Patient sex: M
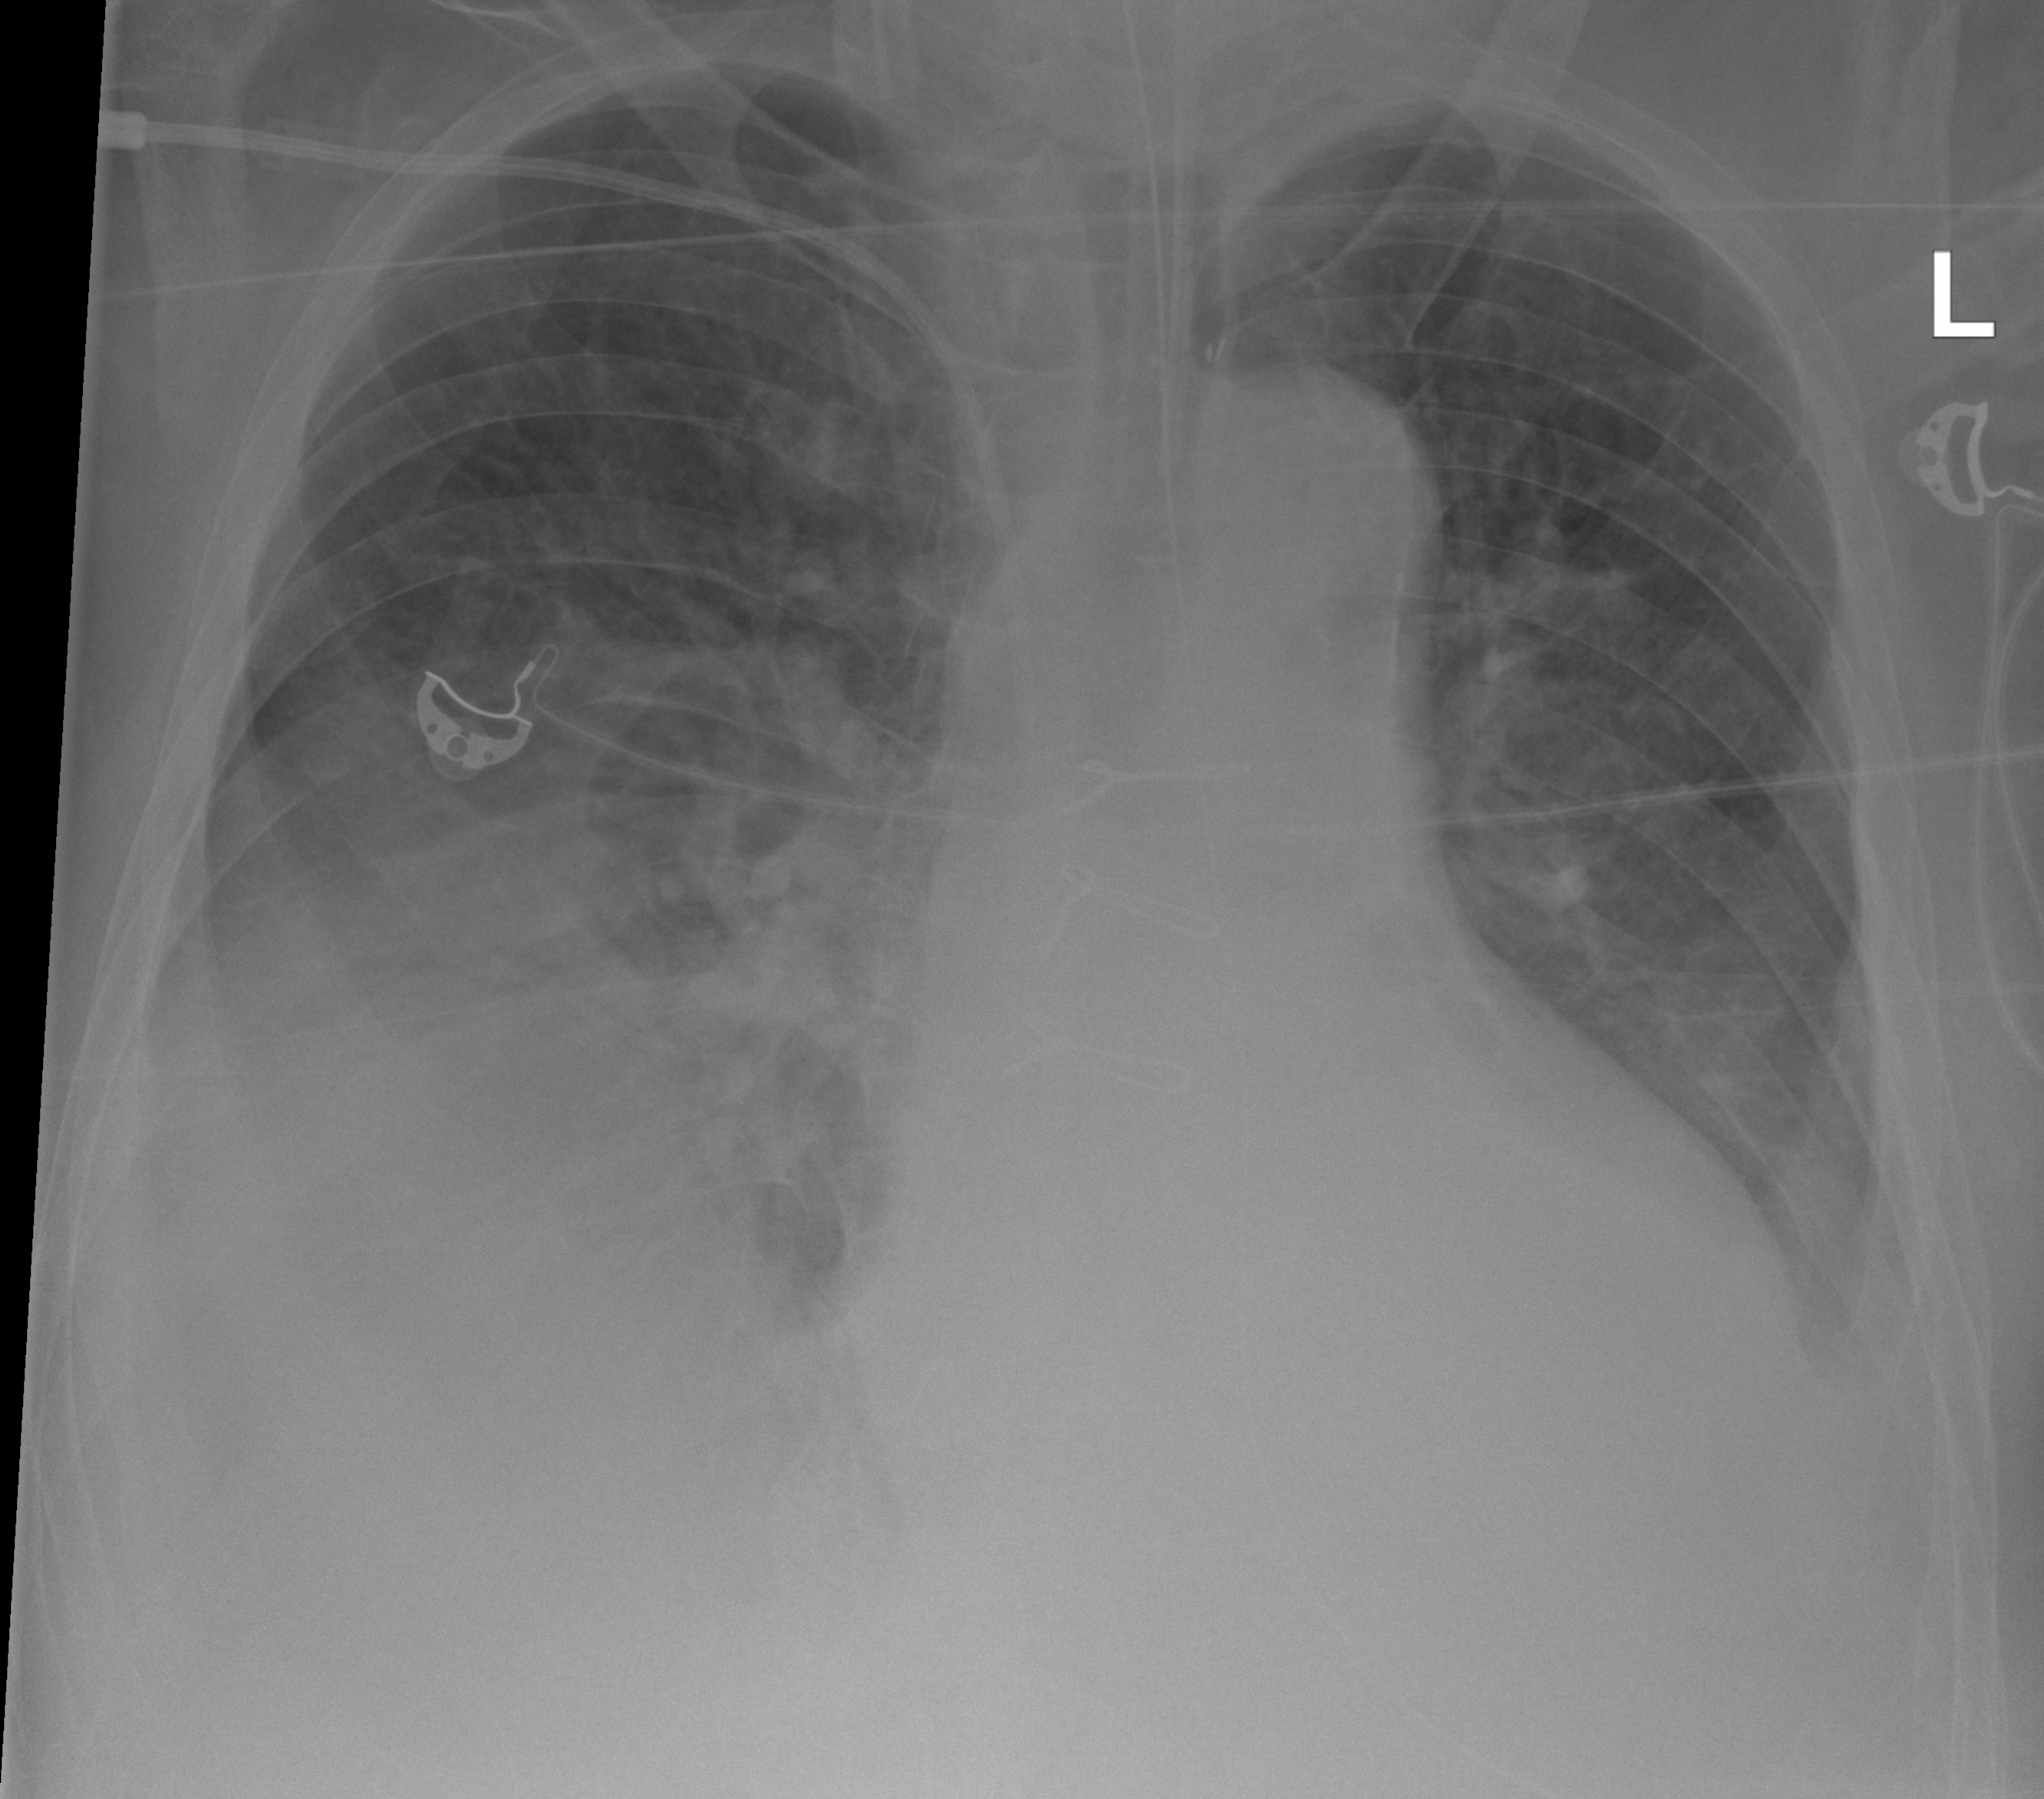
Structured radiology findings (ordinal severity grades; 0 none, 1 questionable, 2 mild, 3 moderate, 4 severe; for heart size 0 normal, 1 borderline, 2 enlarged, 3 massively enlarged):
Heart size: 2
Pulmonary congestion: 2
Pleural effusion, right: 2
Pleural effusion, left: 2
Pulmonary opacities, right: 2
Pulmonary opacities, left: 2
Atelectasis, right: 3
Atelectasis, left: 2